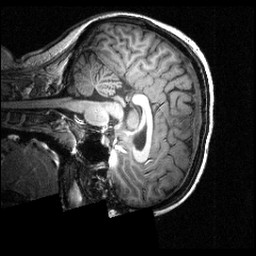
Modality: T1w
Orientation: sagittal
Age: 24
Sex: female
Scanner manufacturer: siemens
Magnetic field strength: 3.951 T
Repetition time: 1.5 s
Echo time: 0.00335 s